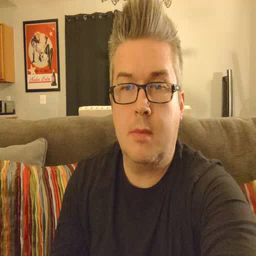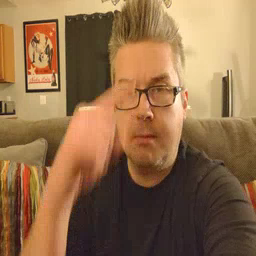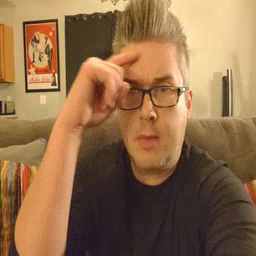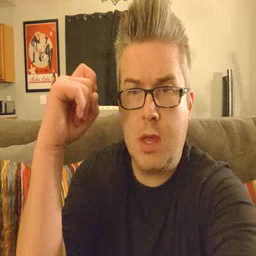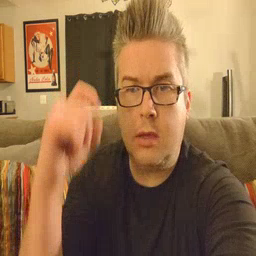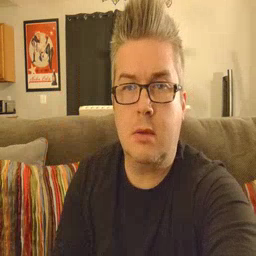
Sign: because